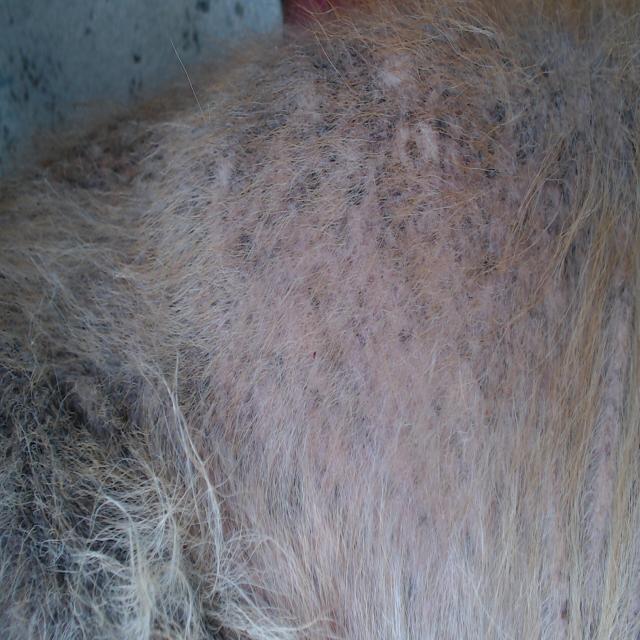
Canine demodicosis (Demodex mange) — caused by Demodex canis mites. Presents with alopecia, follicular papules, pustules, and comedones. Often localized on face and forelimbs.